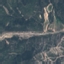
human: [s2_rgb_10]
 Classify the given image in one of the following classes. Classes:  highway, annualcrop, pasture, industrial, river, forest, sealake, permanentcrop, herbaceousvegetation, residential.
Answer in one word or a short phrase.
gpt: HerbaceousVegetation